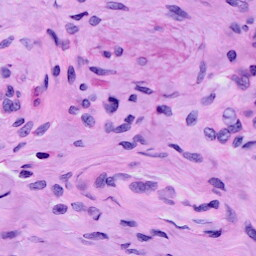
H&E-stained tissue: Cervix